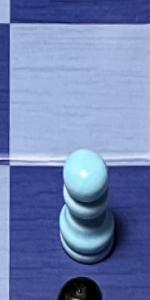
Label: Pawn_White